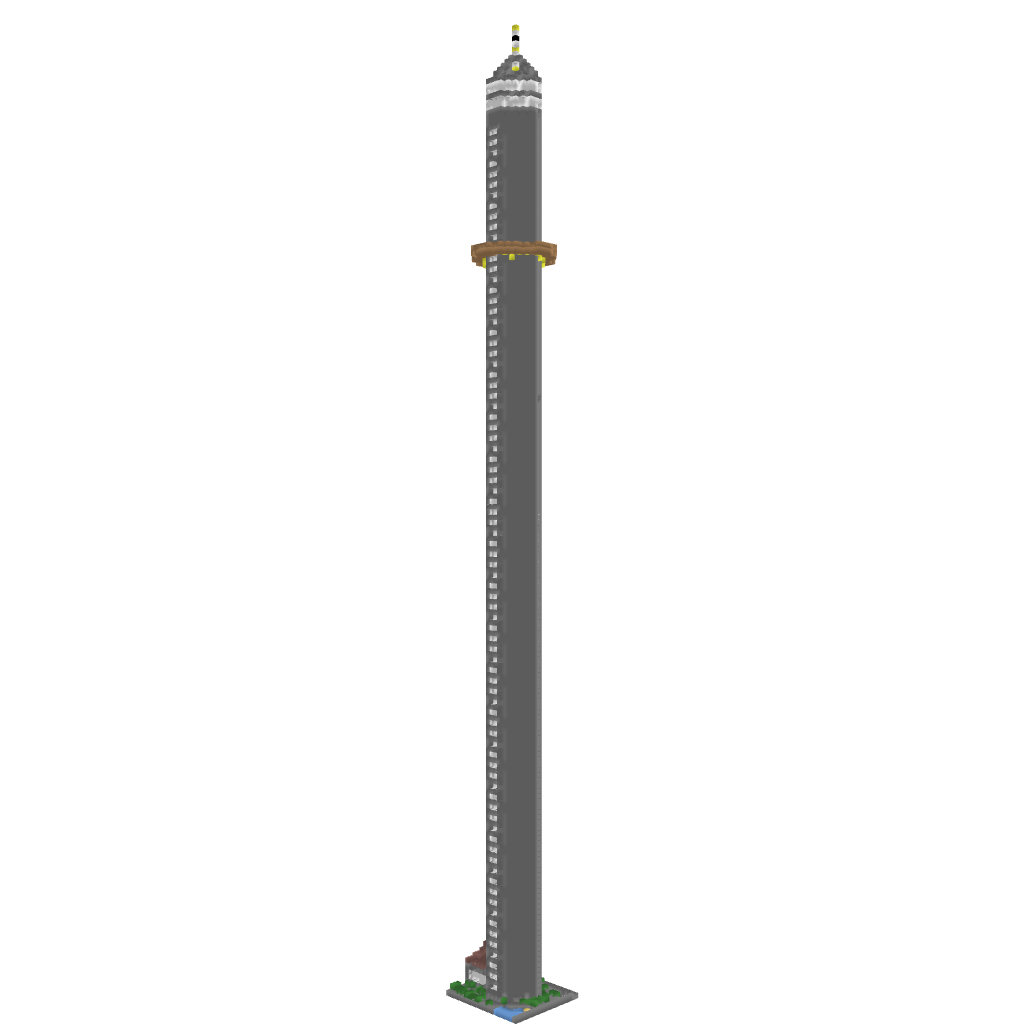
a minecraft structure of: Breeze Tower bad low quality